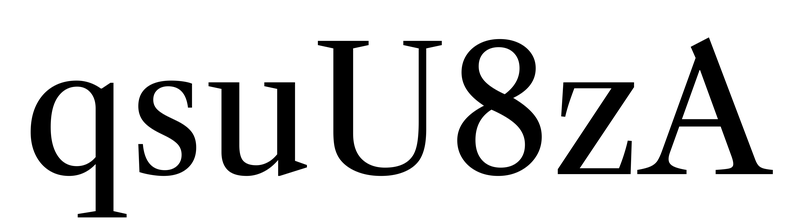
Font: LibreCaslonText_Regular